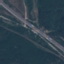
Label: Highway